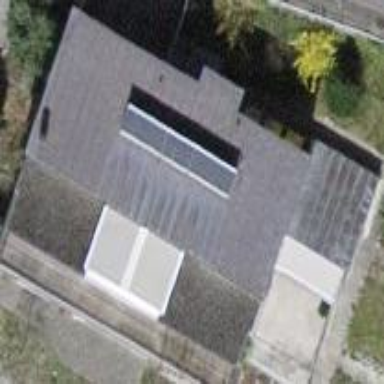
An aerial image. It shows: House with skillion roof shape.